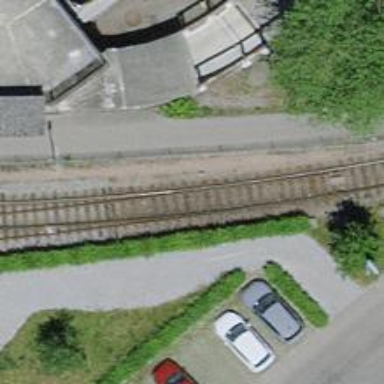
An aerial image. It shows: Railway switch.